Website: crate-barrel
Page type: delivery-shipping
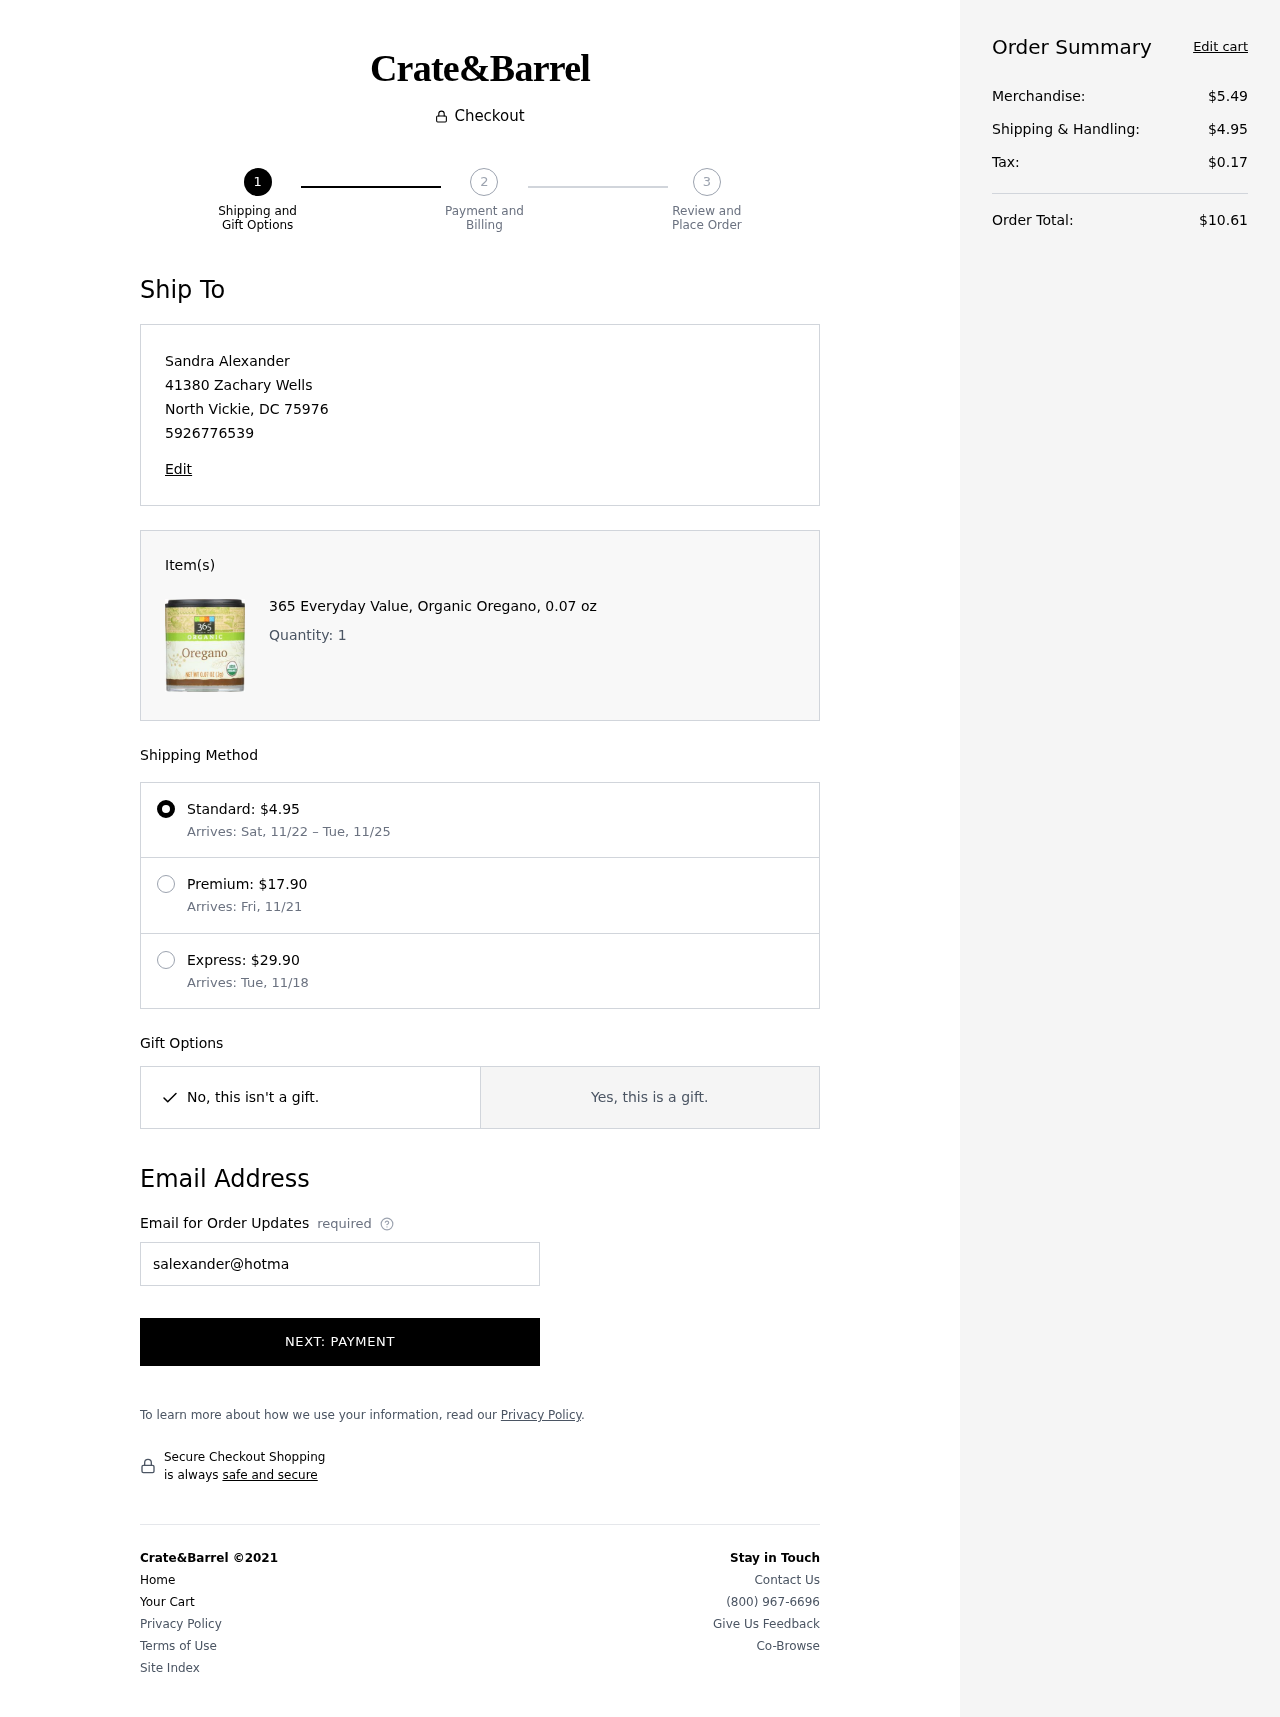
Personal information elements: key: PII_CITY
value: North Vickie
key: PII_EMAIL
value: salexander@hotmail.com
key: PII_FULLNAME
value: Sandra Alexander
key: PII_PHONE
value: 5926776539
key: PII_POSTCODE
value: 75976
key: PII_STATE_ABBR
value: DC
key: PII_STREET
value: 41380 Zachary Wells
Product elements: key: PRODUCT1_NAME
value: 365 Everyday Value, Organic Oregano, 0.07 oz
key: PRODUCT1_QUANTITY
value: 1
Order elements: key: ORDER_SHIPPING_COST
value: $4.95
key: ORDER_SHIPPING_DATE
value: Sat, 11/22
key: ORDER_DELIVERY_DATE
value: Tue, 11/25
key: ORDER_SHIPPING_COST2
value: $17.90
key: ORDER_DELIVERY_DATE2
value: Arrives: Fri, 11/21
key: ORDER_SHIPPING_COST3
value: $29.90
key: ORDER_DELIVERY_DATE3
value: Arrives: Tue, 11/18
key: ORDER_SUBTOTAL
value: $5.49
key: ORDER_TAX
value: $0.17
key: ORDER_TOTAL
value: $10.61